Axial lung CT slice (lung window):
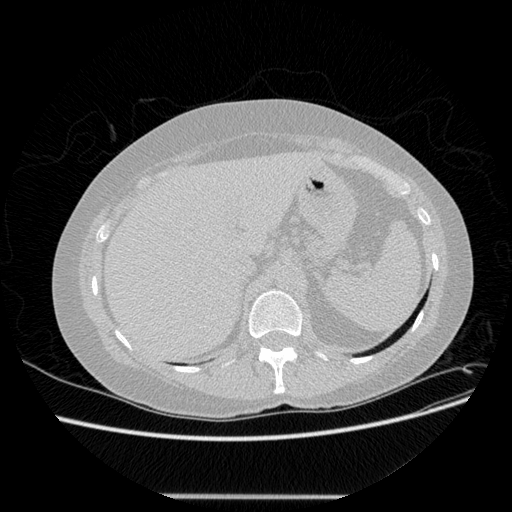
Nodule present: no